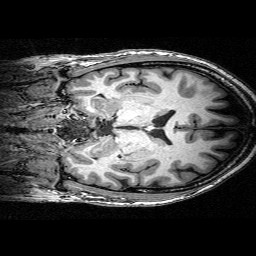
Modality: T1w
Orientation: coronal
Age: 52
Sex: male
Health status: ill
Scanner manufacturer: siemens
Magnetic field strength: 3 T
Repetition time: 0.0025 s
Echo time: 0.00336 s